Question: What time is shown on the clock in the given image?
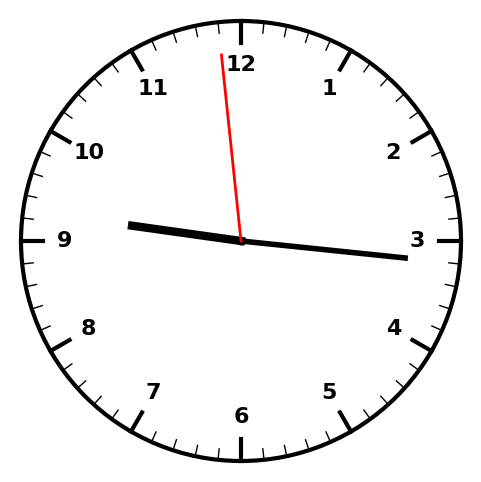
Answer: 09:15:59